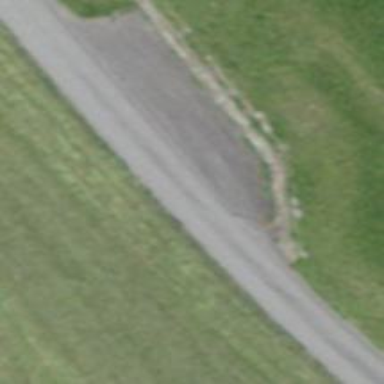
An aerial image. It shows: Passing place on the road.